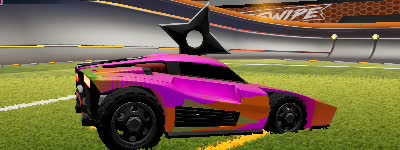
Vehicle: breakout